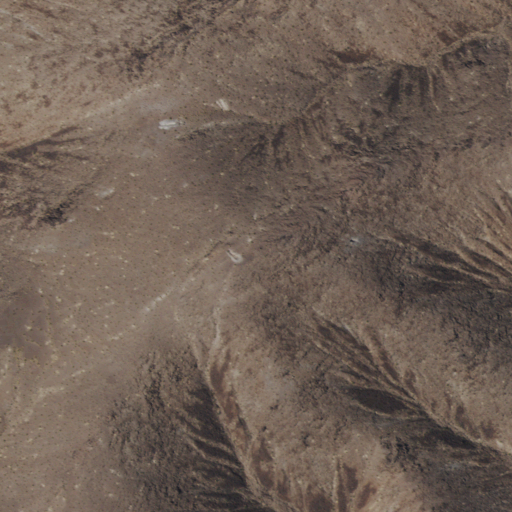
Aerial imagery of mountain in Nevada named Sand Hill Peak containing only shrub